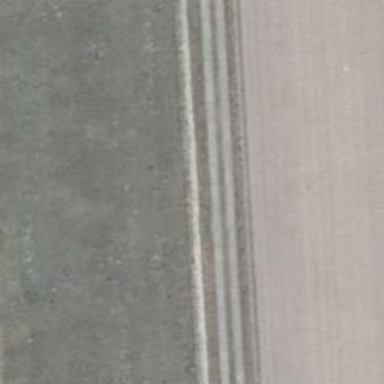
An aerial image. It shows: Track with grade 3 surface.